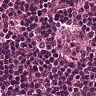
Metastatic tissue present: no